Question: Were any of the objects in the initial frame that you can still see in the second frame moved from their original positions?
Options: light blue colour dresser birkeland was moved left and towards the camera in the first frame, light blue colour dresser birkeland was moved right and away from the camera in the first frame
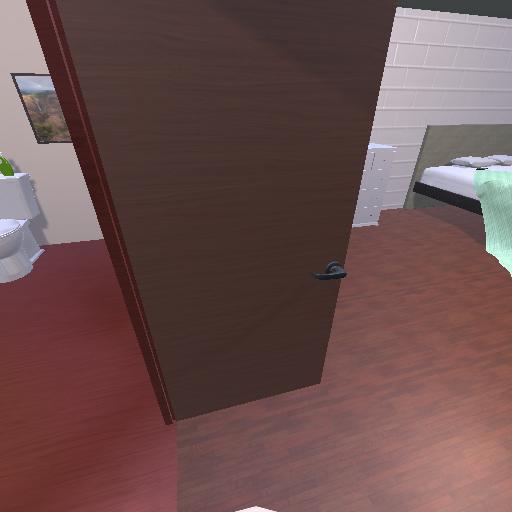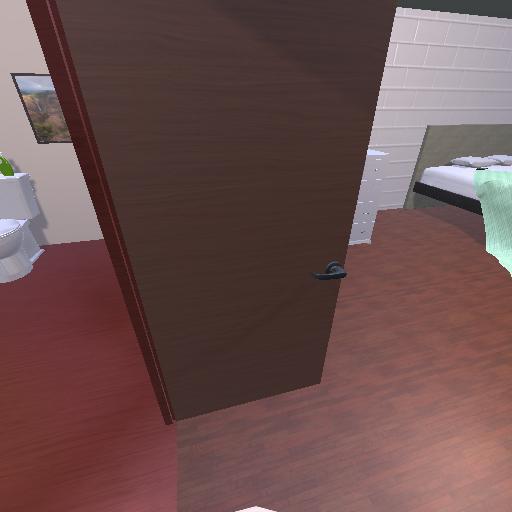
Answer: light blue colour dresser birkeland was moved left and towards the camera in the first frame